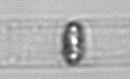
Label: Dactyliosolen_blavyanus